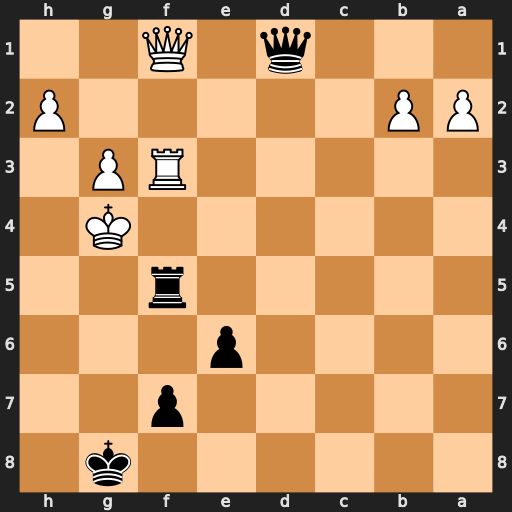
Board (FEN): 6k1/5p2/4p3/5r2/6K1/5RP1/PP5P/3q1Q2
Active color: b
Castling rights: -
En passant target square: -
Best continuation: Qxf1 Rxf1 Rxf1